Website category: sports
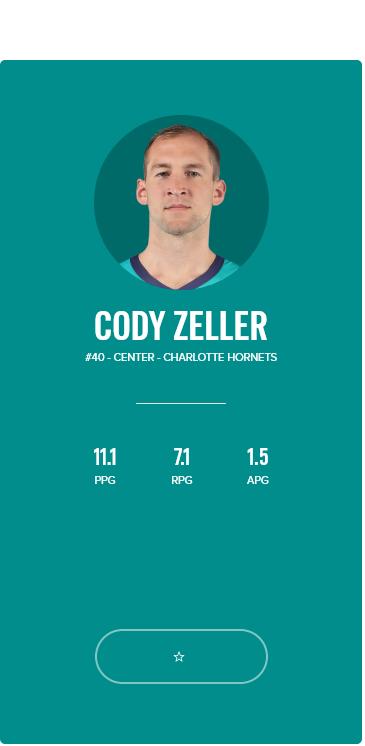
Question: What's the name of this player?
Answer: CODY ZELLER

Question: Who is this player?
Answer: CODY ZELLER

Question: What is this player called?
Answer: CODY ZELLER

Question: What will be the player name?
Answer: CODY ZELLER

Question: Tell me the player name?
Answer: CODY ZELLER

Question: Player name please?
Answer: CODY ZELLER

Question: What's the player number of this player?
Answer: #40

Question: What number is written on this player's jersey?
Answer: #40

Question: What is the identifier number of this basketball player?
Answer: #40

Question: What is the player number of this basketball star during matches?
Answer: #40

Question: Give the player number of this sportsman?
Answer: #40

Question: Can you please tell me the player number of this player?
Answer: #40

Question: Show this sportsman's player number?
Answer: #40

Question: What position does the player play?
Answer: CENTER

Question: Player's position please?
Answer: CENTER

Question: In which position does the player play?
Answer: CENTER

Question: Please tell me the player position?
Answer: CENTER

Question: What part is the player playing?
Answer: CENTER

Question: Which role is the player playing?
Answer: CENTER

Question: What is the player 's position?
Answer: CENTER

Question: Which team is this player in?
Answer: CHARLOTTE HORNETS

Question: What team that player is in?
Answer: CHARLOTTE HORNETS

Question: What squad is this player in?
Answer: CHARLOTTE HORNETS

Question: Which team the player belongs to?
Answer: CHARLOTTE HORNETS

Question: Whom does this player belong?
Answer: CHARLOTTE HORNETS

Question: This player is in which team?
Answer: CHARLOTTE HORNETS

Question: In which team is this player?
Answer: CHARLOTTE HORNETS

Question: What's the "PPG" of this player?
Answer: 11.1

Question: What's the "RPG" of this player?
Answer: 7.1

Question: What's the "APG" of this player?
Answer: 1.5

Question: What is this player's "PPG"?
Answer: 11.1

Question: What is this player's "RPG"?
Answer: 7.1

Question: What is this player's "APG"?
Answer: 1.5

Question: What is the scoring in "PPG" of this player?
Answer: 11.1

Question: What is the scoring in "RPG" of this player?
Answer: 7.1

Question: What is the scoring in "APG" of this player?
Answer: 1.5

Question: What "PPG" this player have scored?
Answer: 11.1

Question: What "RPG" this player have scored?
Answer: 7.1

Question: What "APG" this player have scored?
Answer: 1.5

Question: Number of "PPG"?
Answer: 11.1

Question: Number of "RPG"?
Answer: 7.1

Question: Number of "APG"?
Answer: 1.5

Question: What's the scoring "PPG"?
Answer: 11.1

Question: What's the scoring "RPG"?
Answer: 7.1

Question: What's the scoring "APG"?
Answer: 1.5